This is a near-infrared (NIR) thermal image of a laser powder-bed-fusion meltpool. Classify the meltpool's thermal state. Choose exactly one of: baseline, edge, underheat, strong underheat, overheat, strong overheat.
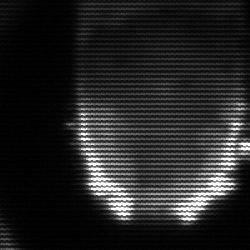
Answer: baseline